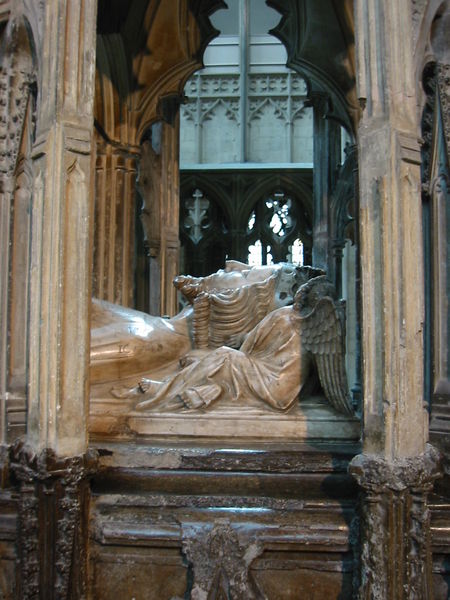
Titel: Kathedrale von Gloucester
Standort: Gloucester, Kathedrale (EU - GB)
Schlagwörter: flügel, kopf, mann, fenster, frau, holz, marmor, nase, säule, säulen, muster, ornament, bart, augen, sockel, stein, tod, tot, trauer, kirche, haare, kinn, krone, engel, ruhe, liegen, empore, füsse, kaiser, könig, ornamente, foto, altar, kathedrale, sarg, statuen, gotisch, grab, baldachin, grabmal, sarkophag